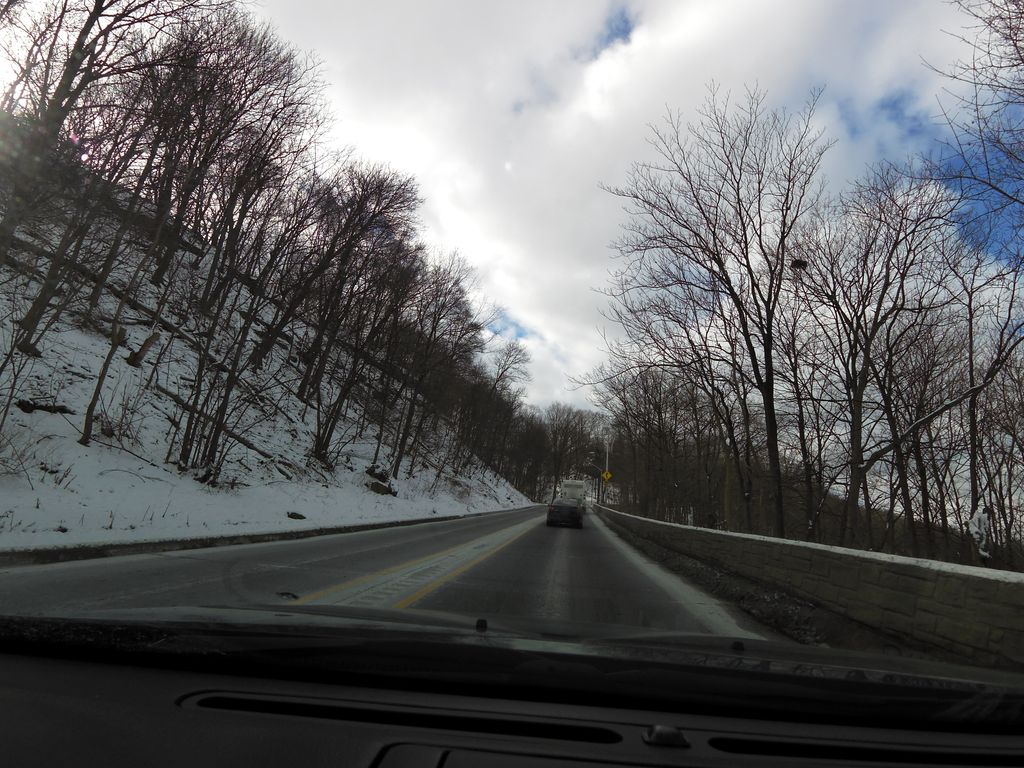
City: hamilton